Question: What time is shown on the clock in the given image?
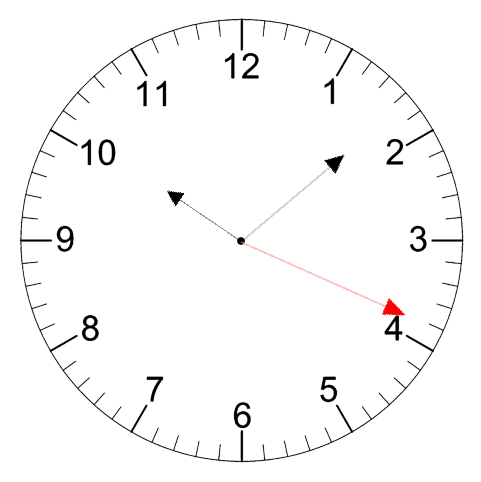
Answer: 10:08:19